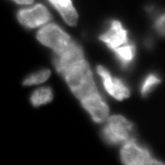
Tissue sample: ovarian
Magnification: 5.0x
Cell type: Endothelial cells
Senescence state: senescent